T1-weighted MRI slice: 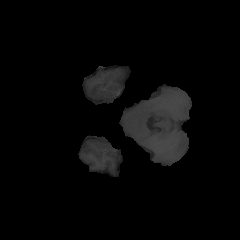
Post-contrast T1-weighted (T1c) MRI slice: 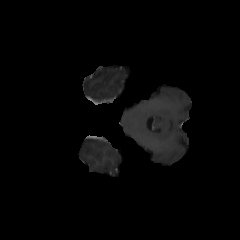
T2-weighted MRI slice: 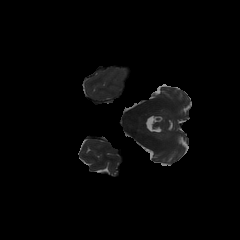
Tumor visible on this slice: no